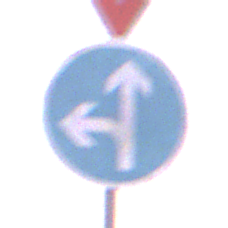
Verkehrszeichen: VorgeschriebeneFahrtrichtungGeradeausOderLinks
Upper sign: VorfahrtGewaehren
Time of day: SunriseSunset
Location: Outdoor (Nature)
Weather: PartlyCloudy
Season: NotSpecified
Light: Natural